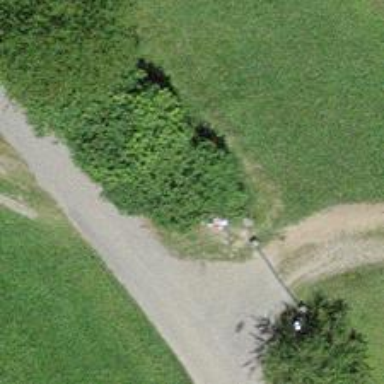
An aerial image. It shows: Bench.